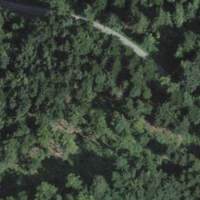
EUNIS habitat code: 44
Species observed at this site:
Aruncus dioicus